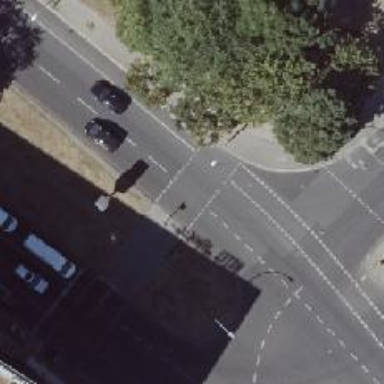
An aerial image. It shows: Secondary road with asphalt surface. It is dual carriageway with kerb separating the cycleway on the right side.